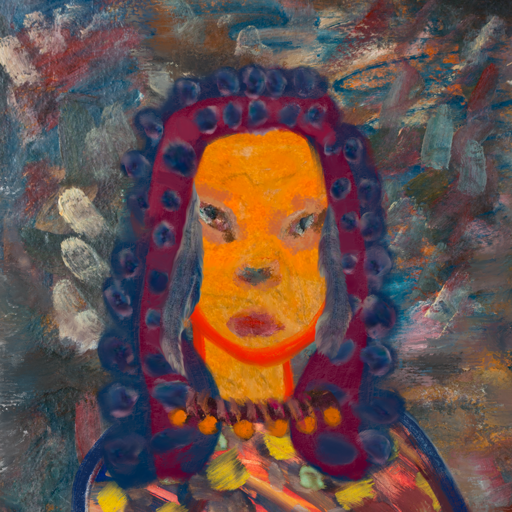
Background: Boggyland, Head And Neck Front: Sisters, Face Front: Boggyland, Bust: Mother_And_Son_Mother, Hair Front: Hill_Girl, Head Accessory: Blank, Second Necklace: Blank, Necklace: Doll, Baby: Blank